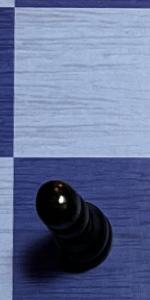
Label: Pawn_Black